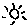
Label: sun